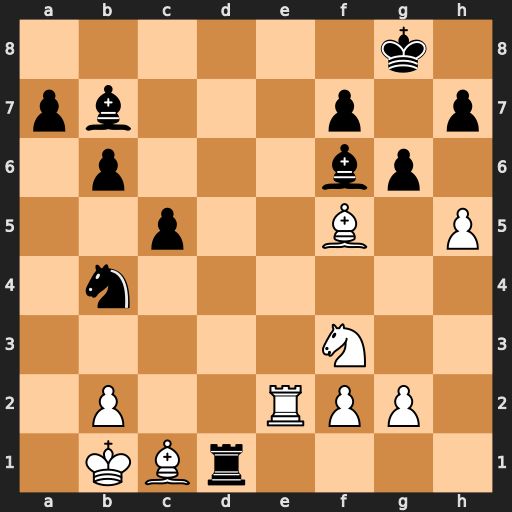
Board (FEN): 6k1/pb3p1p/1p3bp1/2p2B1P/1n6/5N2/1P2RPP1/1KBr4
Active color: w
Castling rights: -
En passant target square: -
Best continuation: Re8+ Kg7 h6#